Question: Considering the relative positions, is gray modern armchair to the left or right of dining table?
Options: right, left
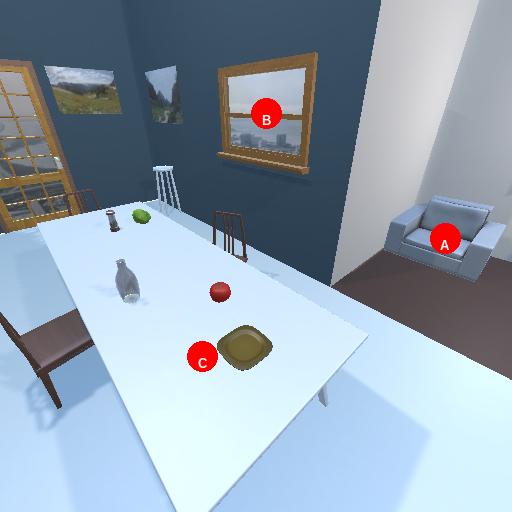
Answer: right